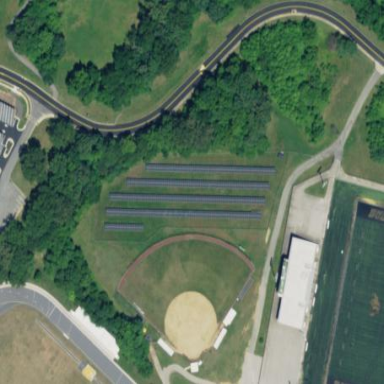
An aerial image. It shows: Solar power plant with photovoltaic technology generating electricity. The plant is enclosed by fence.